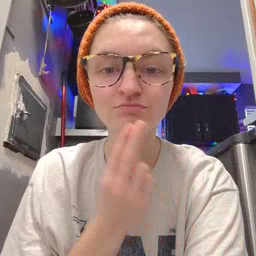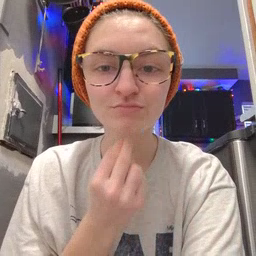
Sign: cute